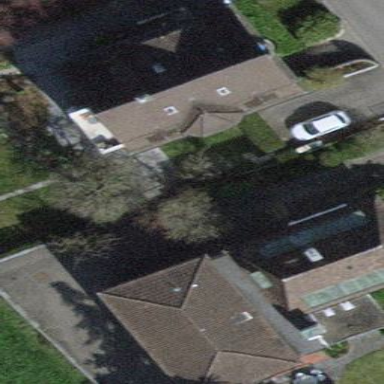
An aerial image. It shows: Detached building with hipped roof shape.